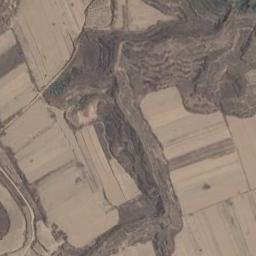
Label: terrace